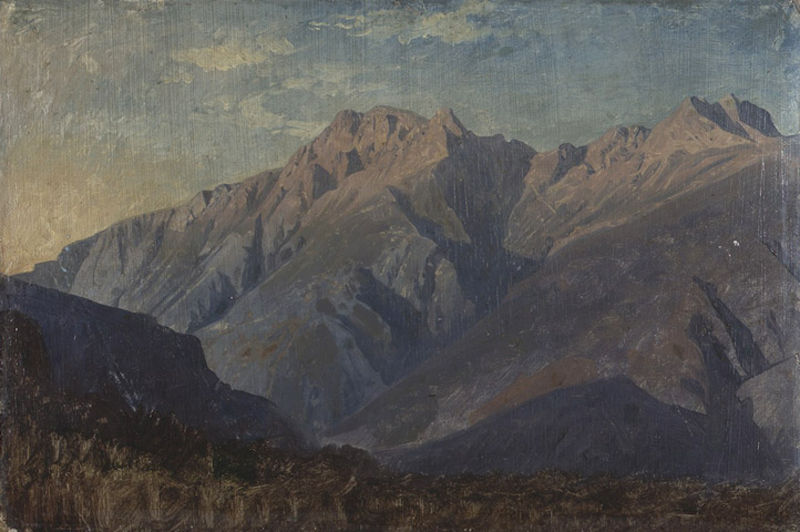
Titel: Felsmassiv (wohl) in Graubünden
Künstler: Johann Wilhelm Schirmer
Standort: Karlsruhe
Institution: Staatliche Kunsthalle Karlsruhe
Schlagwörter: blue, oil, red, white, black, dark, gray, green, grey, painting, yellow, pink, brown, plant, sad, cloud, clouds, rock, rocks, sky, stone, tree, background, field, hill, hills, landscape, mountain, mountains, nature, water, alps, horizon, sun, trees, forest, grass, light, dusk, plants, view, impressionism, purple, shadow, muddy, cloudy, valley, day, watercolor, beauty, dull, peak, foreground, peaks, beautiful, outdoors, sunset, shadows, paint, desert, dawn, sunrise, range, contrast, tan, boulders, terrain, natural, skyline, scenery, soft, national park, muted, gloomy, valleys, mountaintop, summit, blues, cool, prairie, clean, ol, sun down, montain, rugged, vally, wathercolor, you're an idiot, grassless, middle ground, mountain ridge, rocky mountains